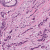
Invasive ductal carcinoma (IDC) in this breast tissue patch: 1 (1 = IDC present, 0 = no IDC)